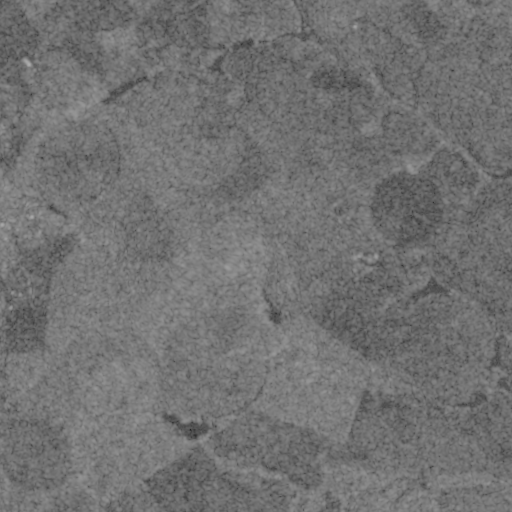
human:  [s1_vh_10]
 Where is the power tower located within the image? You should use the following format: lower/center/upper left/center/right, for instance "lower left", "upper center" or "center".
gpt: The power tower is located in the upper left of the image.
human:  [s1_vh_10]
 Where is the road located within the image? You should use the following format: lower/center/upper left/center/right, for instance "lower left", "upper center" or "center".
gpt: There is no road in the image.

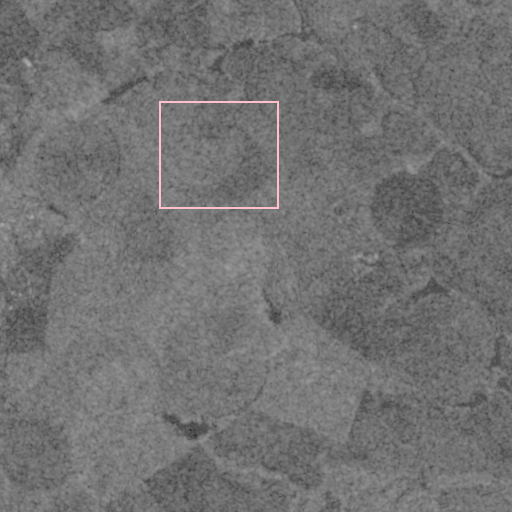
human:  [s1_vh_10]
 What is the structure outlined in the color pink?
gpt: The structure outlined in pink is a crop field.
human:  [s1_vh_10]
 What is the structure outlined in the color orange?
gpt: There is no orange outline.